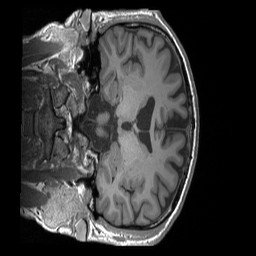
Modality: T1w
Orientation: coronal
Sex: male
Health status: ill
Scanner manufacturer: siemens
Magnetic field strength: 3 T
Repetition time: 1.66 s
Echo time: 0.00254 s